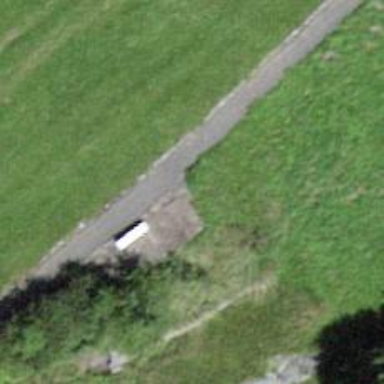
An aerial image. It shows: Bench for seating.